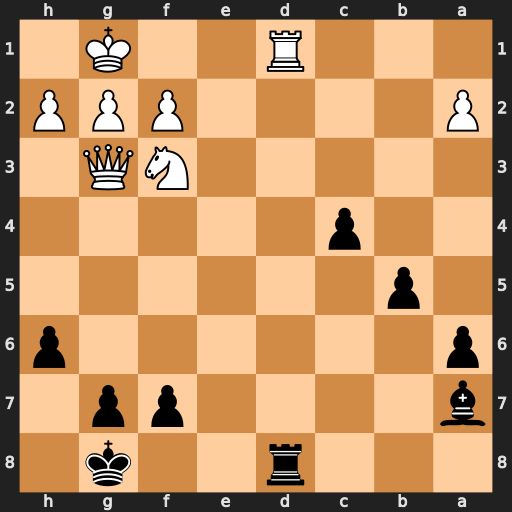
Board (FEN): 3r2k1/b4pp1/p6p/1p6/2p5/5NQ1/P4PPP/3R2K1
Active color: b
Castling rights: -
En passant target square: -
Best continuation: Rxd1+ Ne1 Rxe1#